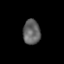
Tissue: lung
Cell type: Epithelial cells
Senescence score: 0.181
Nuclear area (px): 423
Mean DAPI intensity: 99.262